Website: macys
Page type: payment
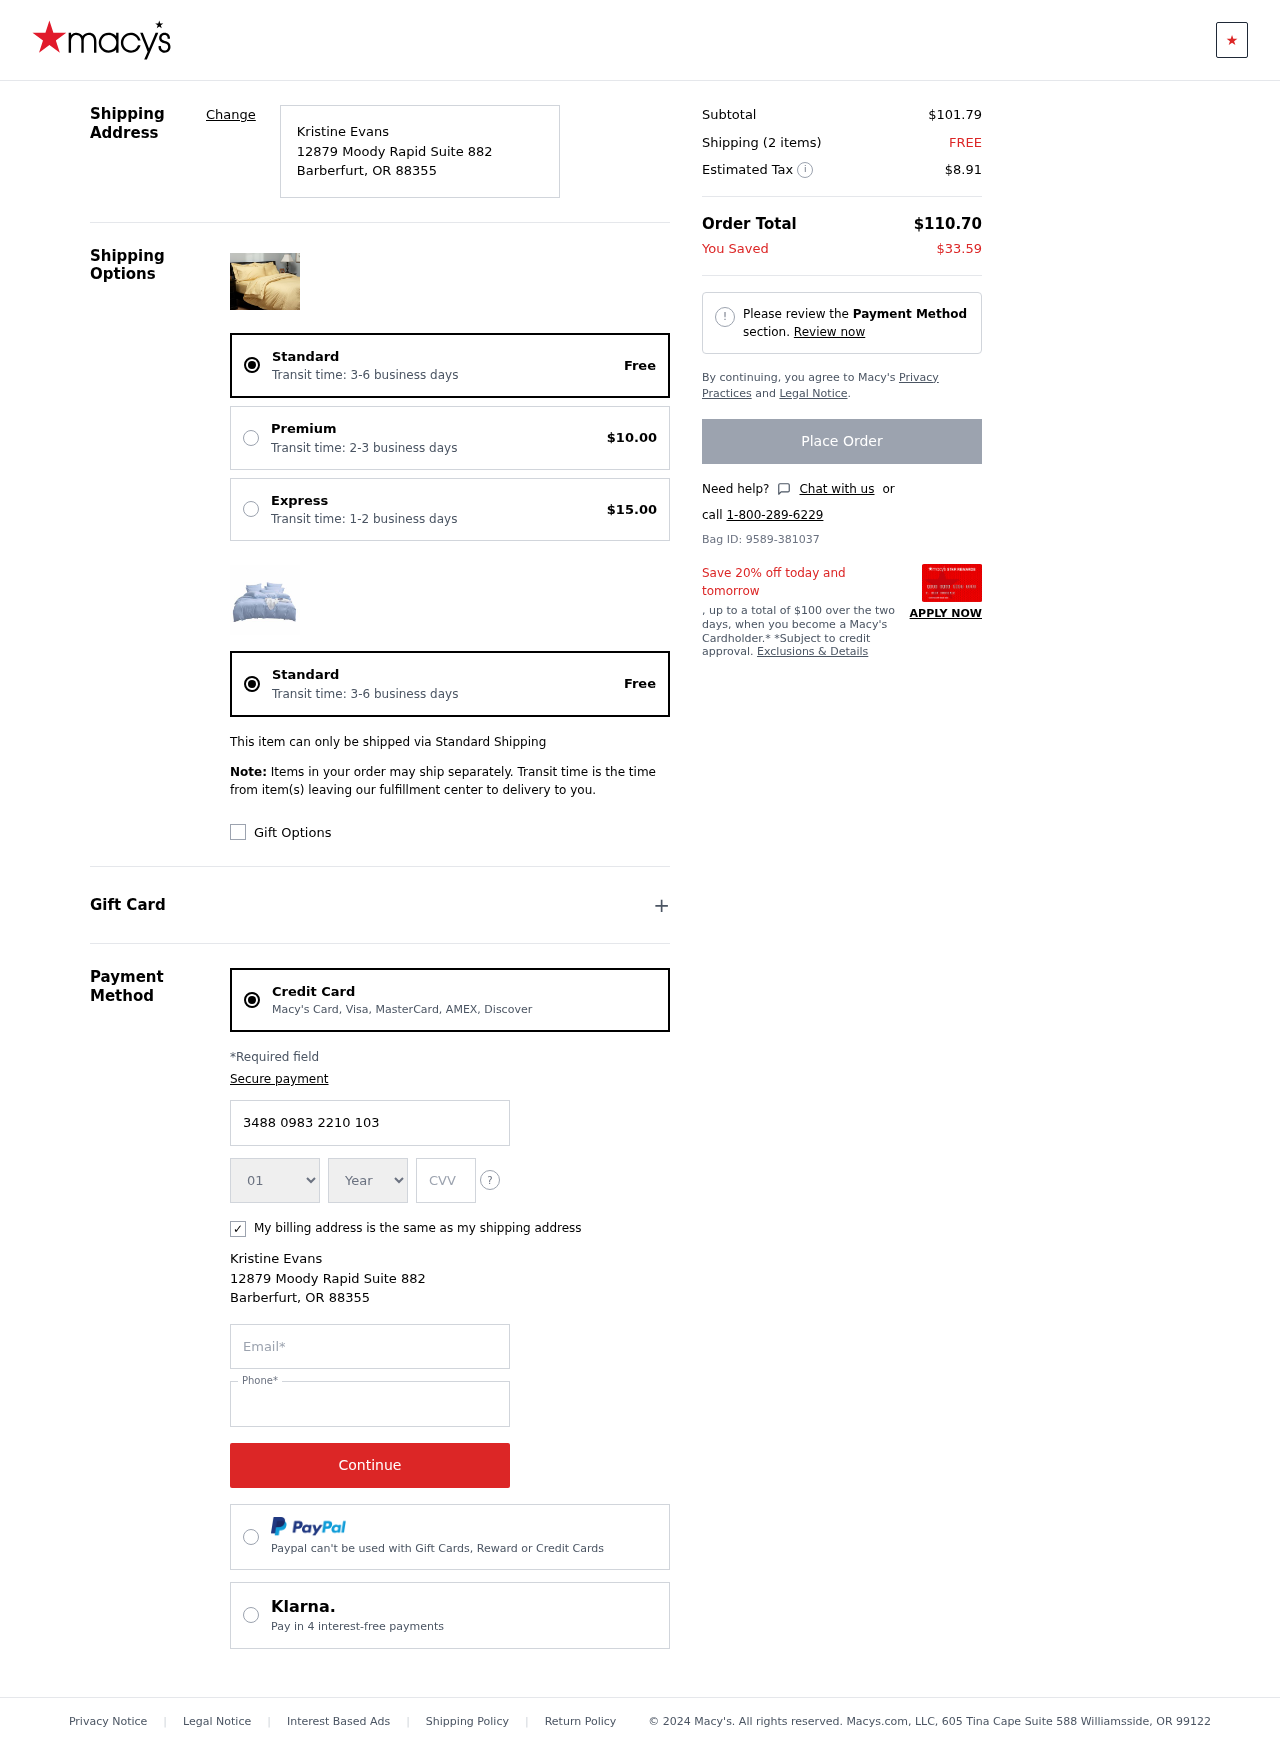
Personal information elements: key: PII_CARD_CVV
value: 2320
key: PII_CARD_EXPIRY_MONTH
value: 01
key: PII_CARD_EXPIRY_YEAR
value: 26
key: PII_CARD_NUMBER
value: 3488 0983 2210 103
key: PII_CITY
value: Barberfurt
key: PII_EMAIL
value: kristine_evans@hotmail.com
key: PII_FULLNAME
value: Kristine Evans
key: PII_PHONE
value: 2713472463
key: PII_POSTCODE
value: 88355
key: PII_STATE_ABBR
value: OR
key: PII_STREET
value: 12879 Moody Rapid Suite 882
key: PII_FULLNAME2
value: Kristine Evans
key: PII_CITY2
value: Barberfurt
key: PII_STATE_ABBR2
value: OR
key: PII_POSTCODE_FULL
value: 88355
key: PII_POSTCODE_NUMERIC
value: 88355
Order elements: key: ORDER_DELIVERY_DATE
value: Transit time: 3-6 business days
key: ORDER_SHIPPING_STANDARD
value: Free
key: ORDER_SHIPPING_PREMIUM
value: $10.00
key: ORDER_SHIPPING_EXPRESS
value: $15.00
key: ORDER_DELIVERY_DATE2
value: Transit time: 3-6 business days
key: ORDER_SHIPPING_STANDARD2
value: Free
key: ORDER_SUBTOTAL
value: $101.79
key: ORDER_NUM_ITEMS
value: Shipping (2 items)
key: ORDER_SHIPPING_COST
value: FREE
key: ORDER_TAX
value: $8.91
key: ORDER_TOTAL
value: $110.70
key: ORDER_SAVINGS
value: $33.59
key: ORDER_ID
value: Bag ID: 9589-381037